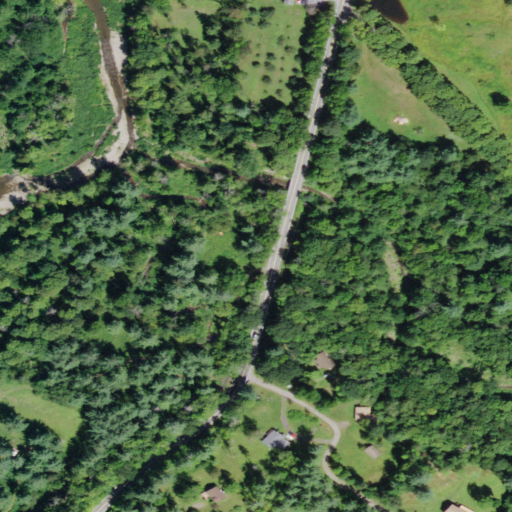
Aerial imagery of valley in New York named Hatchery Hollow containing deciduous forest, woody wetlands, open development, mixed forest, low intensity development, and pasture